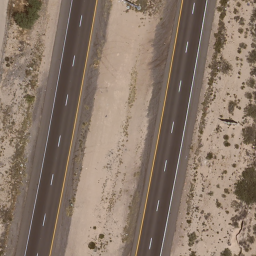
Label: freeway